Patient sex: M
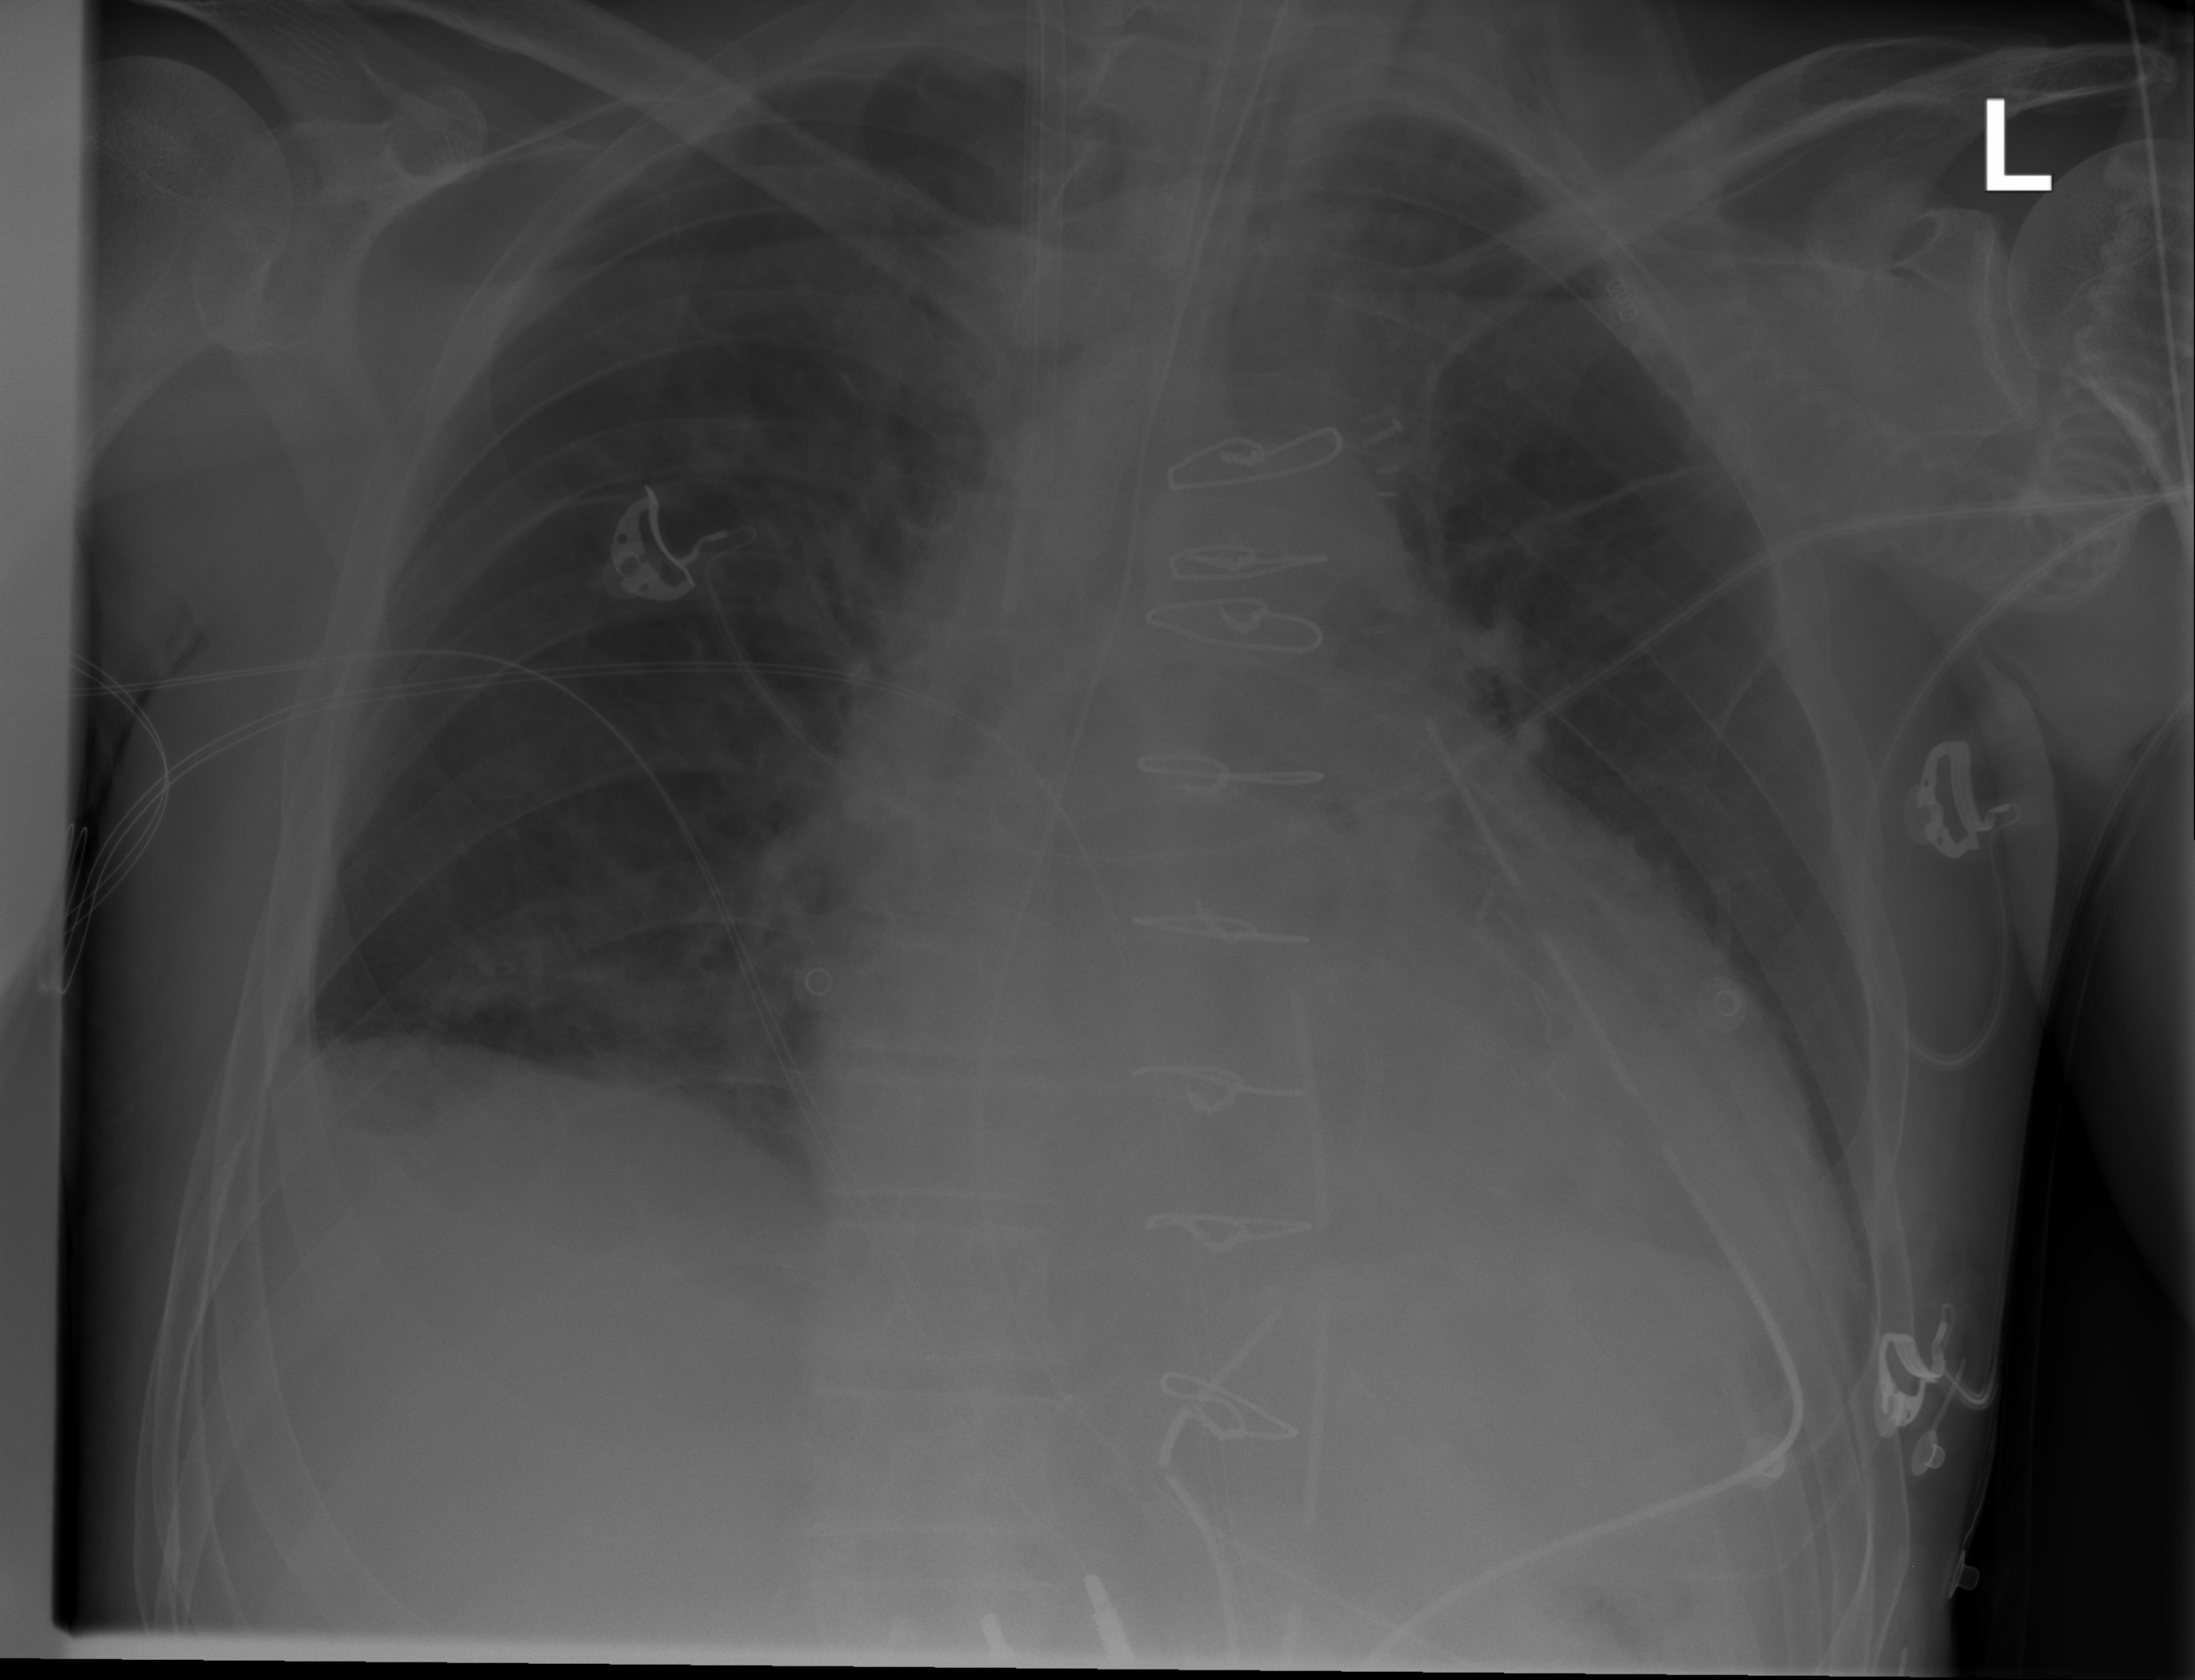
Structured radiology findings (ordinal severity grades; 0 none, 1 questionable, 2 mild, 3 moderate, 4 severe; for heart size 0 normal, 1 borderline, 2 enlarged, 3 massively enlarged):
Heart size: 2
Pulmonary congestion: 0
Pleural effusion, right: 2
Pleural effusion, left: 0
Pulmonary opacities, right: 0
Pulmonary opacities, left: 0
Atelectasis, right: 2
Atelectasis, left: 0